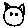
Label: cat